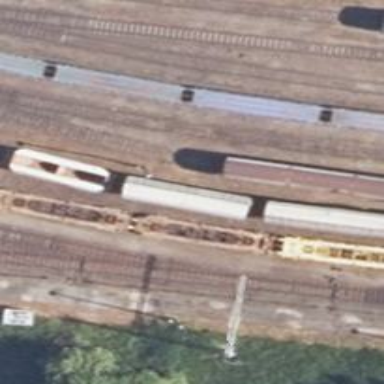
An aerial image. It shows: Railway yard.